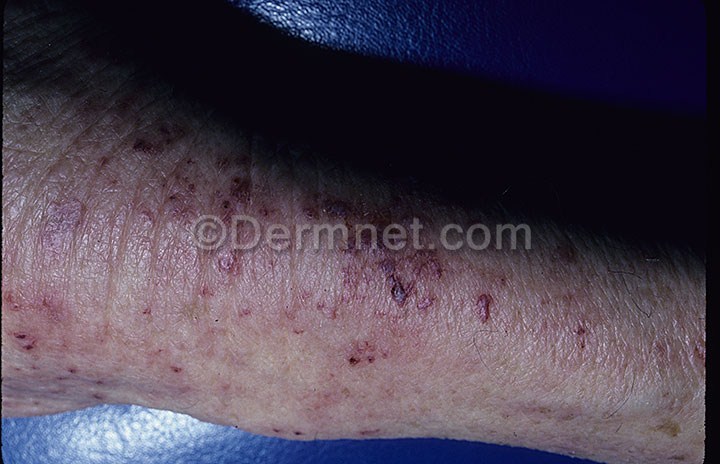
Disease: Exanthems and Drug Eruptions